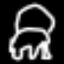
Label: frog